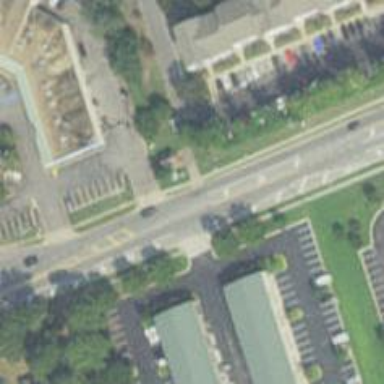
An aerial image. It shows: Unmarked road crossing.